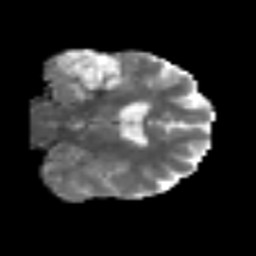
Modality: MD
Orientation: coronal
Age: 63
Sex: male
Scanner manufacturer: siemens
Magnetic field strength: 3 T
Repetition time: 6.1 s
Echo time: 0.101 s